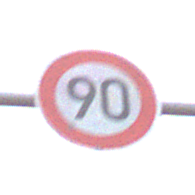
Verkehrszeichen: Geschwindigkeit90
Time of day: Midday
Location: Outdoor (Nature)
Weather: PartlyCloudy
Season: NotSpecified
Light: Natural